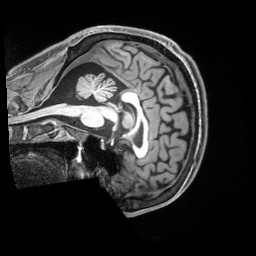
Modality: T1w
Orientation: sagittal
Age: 30
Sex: male
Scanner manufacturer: siemens
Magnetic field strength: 3 T
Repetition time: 2.3 s
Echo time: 0.00229 s